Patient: sex M, age 65
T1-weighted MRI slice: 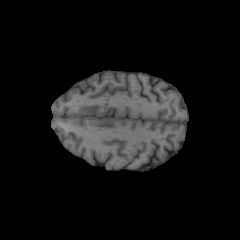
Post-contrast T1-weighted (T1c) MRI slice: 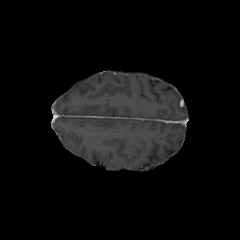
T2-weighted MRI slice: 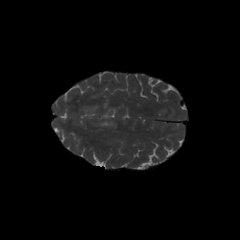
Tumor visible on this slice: no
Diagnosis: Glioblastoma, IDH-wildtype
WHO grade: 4